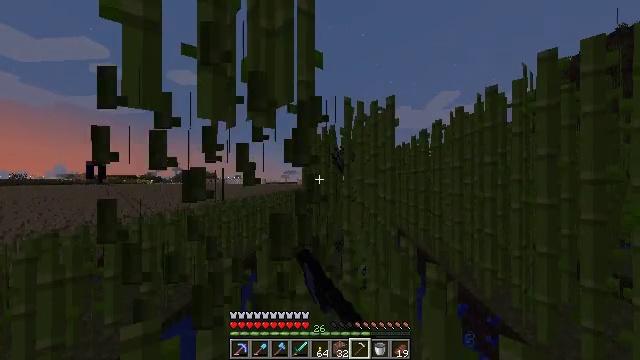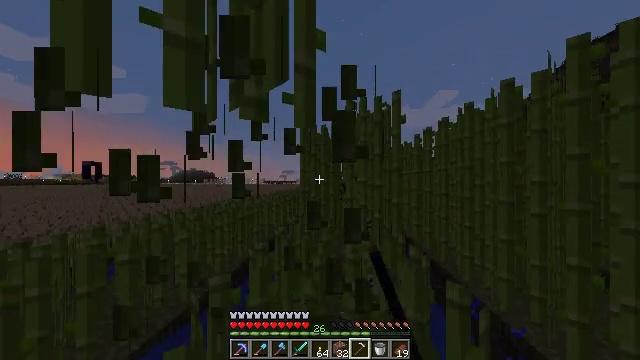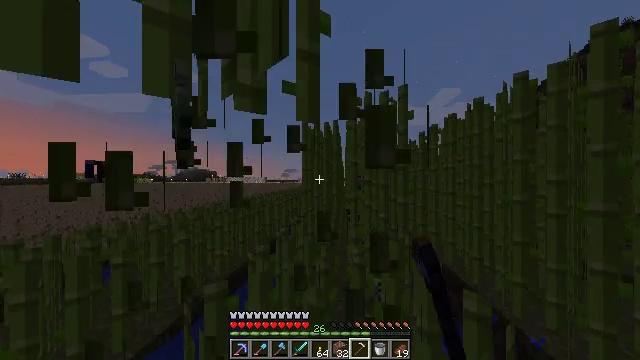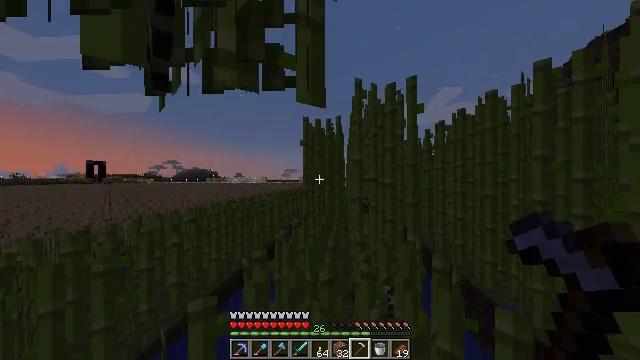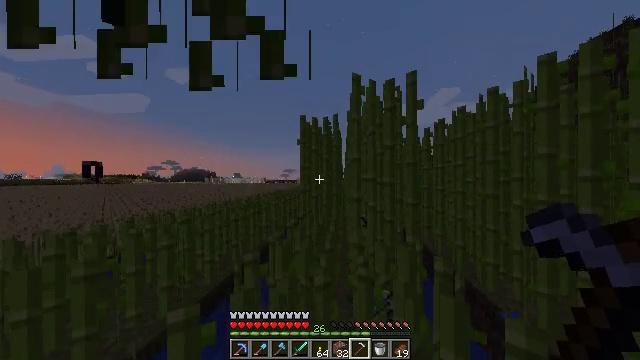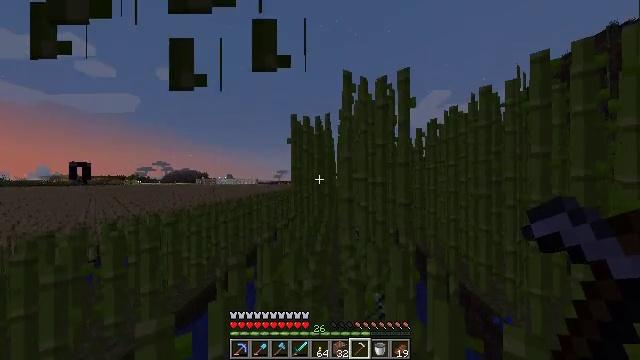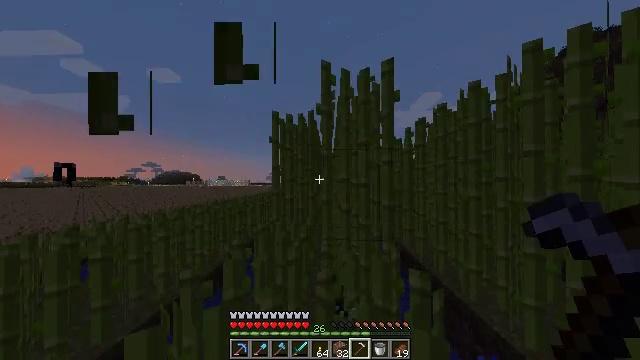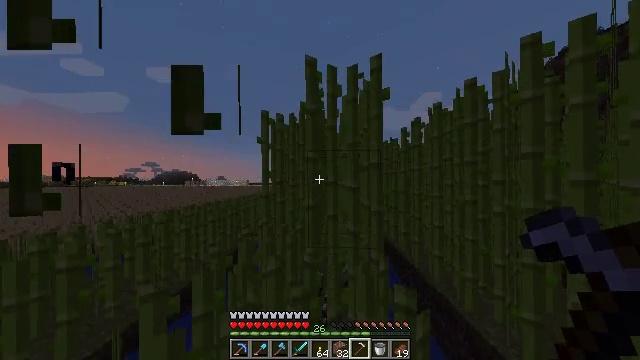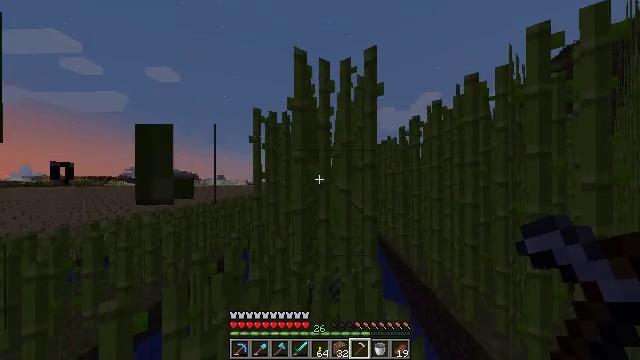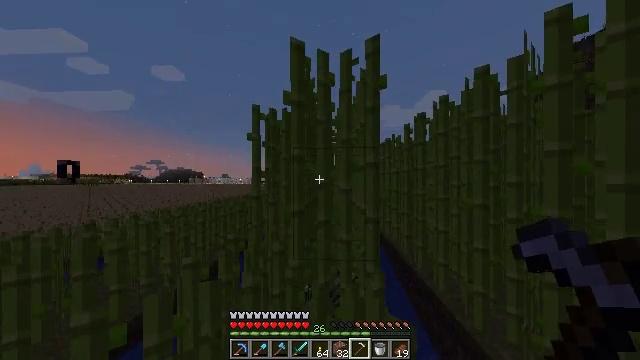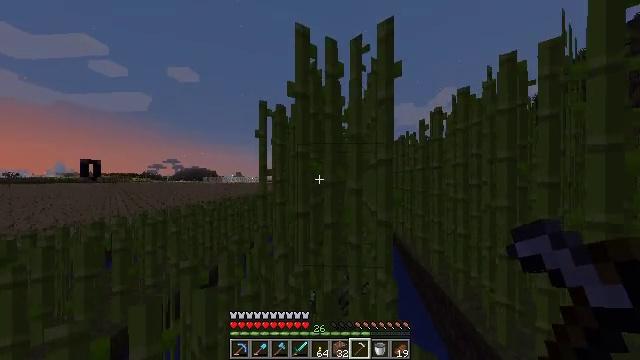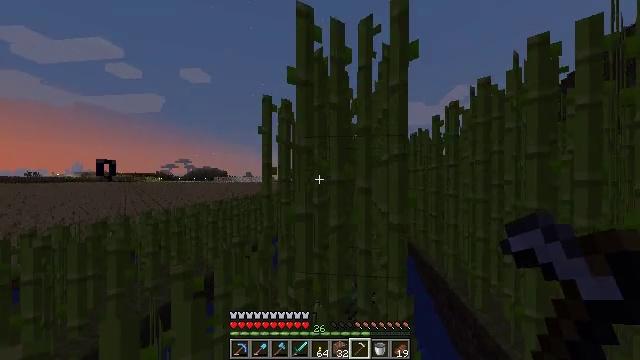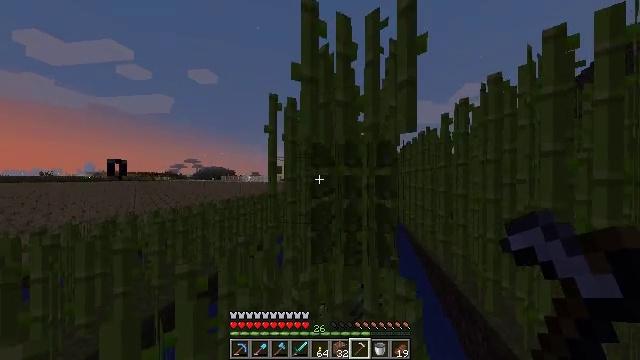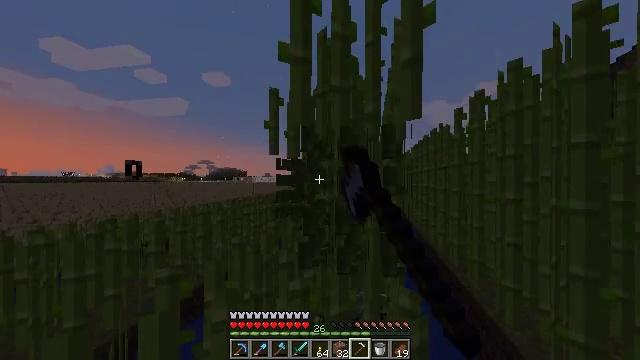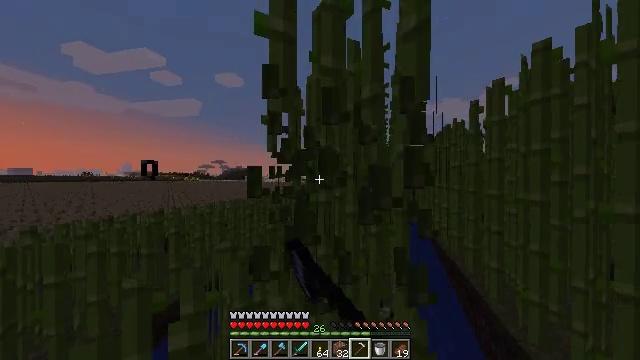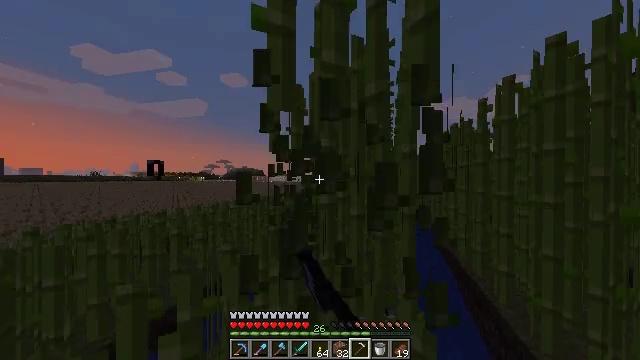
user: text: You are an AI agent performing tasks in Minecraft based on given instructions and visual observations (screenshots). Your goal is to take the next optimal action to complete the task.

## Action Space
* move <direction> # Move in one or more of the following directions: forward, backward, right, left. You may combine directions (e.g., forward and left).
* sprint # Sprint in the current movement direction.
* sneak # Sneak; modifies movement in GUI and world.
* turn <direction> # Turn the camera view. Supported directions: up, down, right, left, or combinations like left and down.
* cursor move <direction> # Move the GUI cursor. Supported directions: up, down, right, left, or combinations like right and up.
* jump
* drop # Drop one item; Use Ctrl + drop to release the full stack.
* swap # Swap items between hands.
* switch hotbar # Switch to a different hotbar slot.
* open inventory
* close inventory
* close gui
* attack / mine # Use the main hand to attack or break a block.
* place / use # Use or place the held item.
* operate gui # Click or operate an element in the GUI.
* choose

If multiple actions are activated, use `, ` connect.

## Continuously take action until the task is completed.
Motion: motion action
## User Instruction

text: Cut down the sugar cane stalks.
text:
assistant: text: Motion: move forward
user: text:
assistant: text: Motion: move forward
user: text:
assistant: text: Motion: move forward
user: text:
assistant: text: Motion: move forward and move right
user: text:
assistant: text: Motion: move forward and move right, turn right
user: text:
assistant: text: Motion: move forward and move right, turn right
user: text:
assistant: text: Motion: move forward and move right
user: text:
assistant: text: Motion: move forward
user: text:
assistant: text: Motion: move forward
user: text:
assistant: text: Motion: move forward, turn left
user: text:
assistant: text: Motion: move forward, turn left
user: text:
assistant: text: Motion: move forward and move right, turn left, attack / mine
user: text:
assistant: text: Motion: move forward and move right, turn left, attack / mine
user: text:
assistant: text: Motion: move forward, turn left, attack / mine
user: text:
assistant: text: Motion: move forward, turn left, attack / mine
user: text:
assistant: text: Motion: move forward, turn left, attack / mine
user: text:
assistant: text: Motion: move forward, attack / mine
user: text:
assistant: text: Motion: move forward, attack / mine
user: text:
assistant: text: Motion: move forward and move right, attack / mine
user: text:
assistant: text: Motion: move forward and move right, attack / mine
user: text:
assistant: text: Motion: move forward and move right, attack / mine
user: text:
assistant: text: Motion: move forward, attack / mine
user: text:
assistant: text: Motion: move forward, attack / mine
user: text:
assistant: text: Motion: move forward, attack / mine
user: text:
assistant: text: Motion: move forward, attack / mine
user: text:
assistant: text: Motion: move forward, attack / mine
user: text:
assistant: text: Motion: move forward, attack / mine
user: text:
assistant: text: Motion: move forward and move right, attack / mine
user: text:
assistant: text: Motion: move forward and move right, attack / mine
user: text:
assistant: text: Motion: move forward and move right, attack / mine